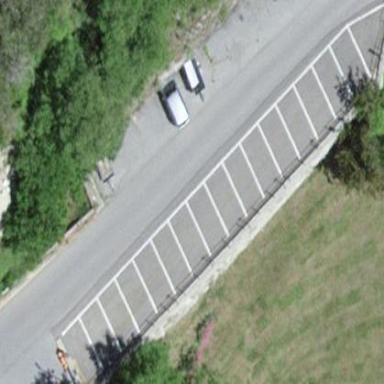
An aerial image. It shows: Parking area.